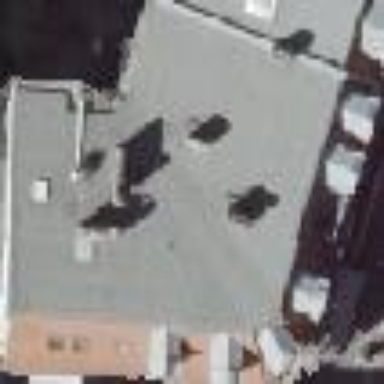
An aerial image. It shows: Unique apartment building with double saltbox roof shape.